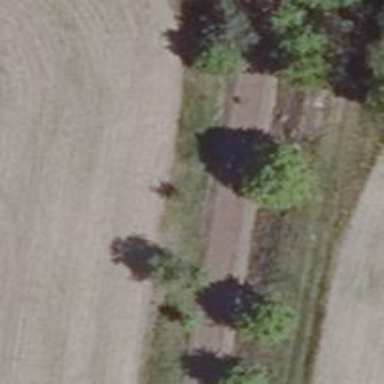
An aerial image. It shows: Abandoned railway.